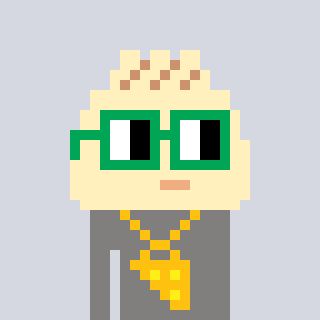
a pixel art character with square green glasses, a porkbao-shaped head and a bluegrey-colored body on a cool background